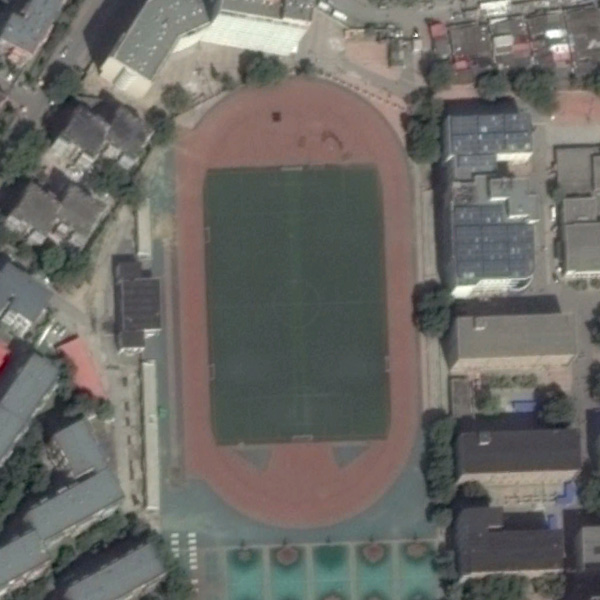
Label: Playground